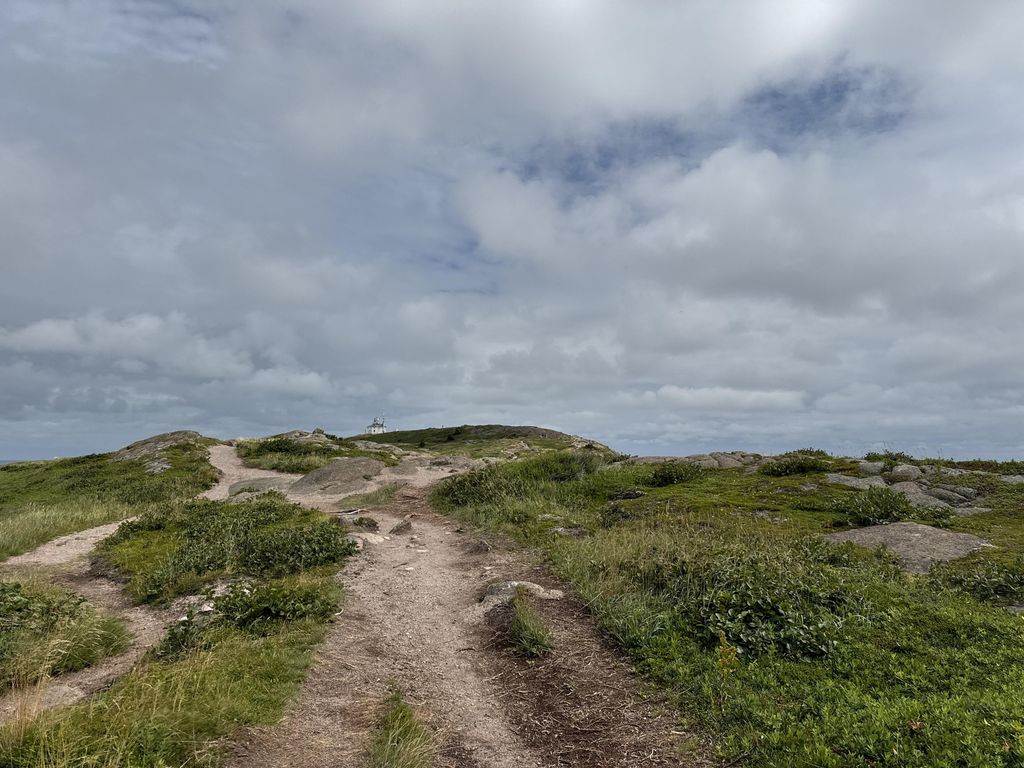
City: st_johns